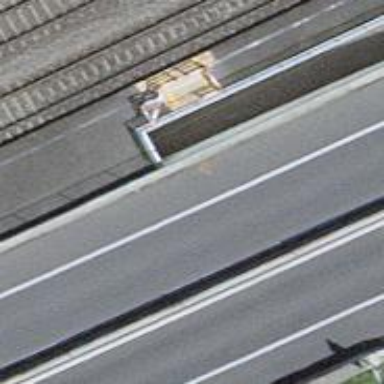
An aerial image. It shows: Footway passing through tunnel.